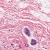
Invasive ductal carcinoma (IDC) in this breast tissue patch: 0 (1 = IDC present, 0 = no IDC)